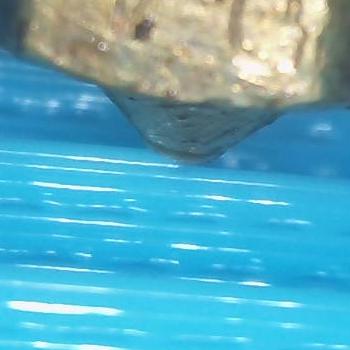
Flow rate: 118%